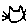
Label: cat